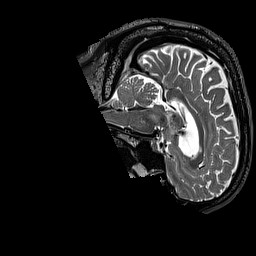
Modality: T2w
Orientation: sagittal
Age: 78
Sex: male
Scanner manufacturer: siemens
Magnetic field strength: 3 T
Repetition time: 3.2 s
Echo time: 0.567 s